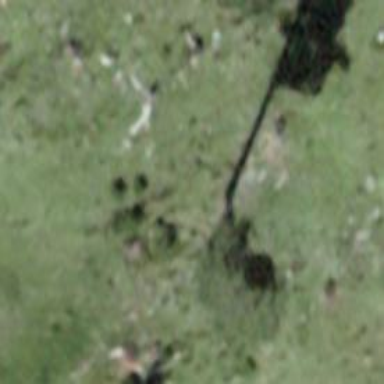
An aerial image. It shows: Evergreen needle-leaved tree.